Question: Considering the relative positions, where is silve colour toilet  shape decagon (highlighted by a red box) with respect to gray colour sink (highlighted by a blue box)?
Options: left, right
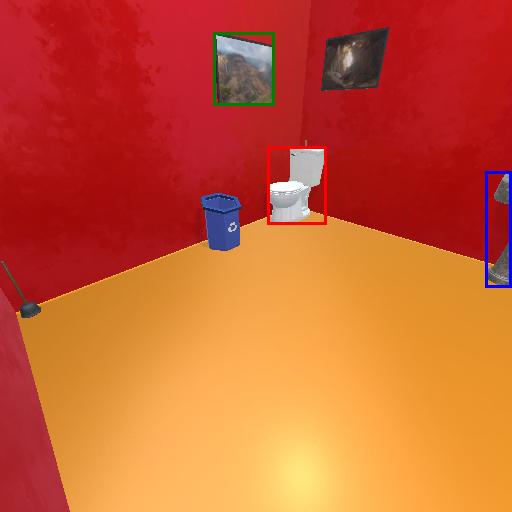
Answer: left